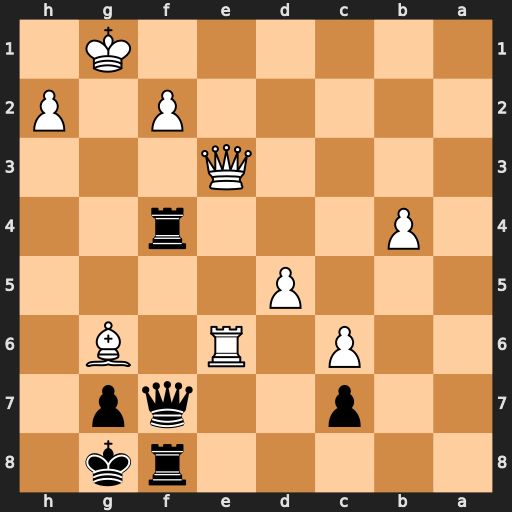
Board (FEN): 5rk1/2p2qp1/2P1R1B1/3P4/1P3r2/4Q3/5P1P/6K1
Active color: b
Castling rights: -
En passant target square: -
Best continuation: Rg4+ Kf1 Rxg6 Rxg6 Qxg6